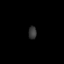
Tissue: prostate
Cell type: T cells
Senescence score: 0.8019
Nuclear area (px): 104
Mean DAPI intensity: 52.904